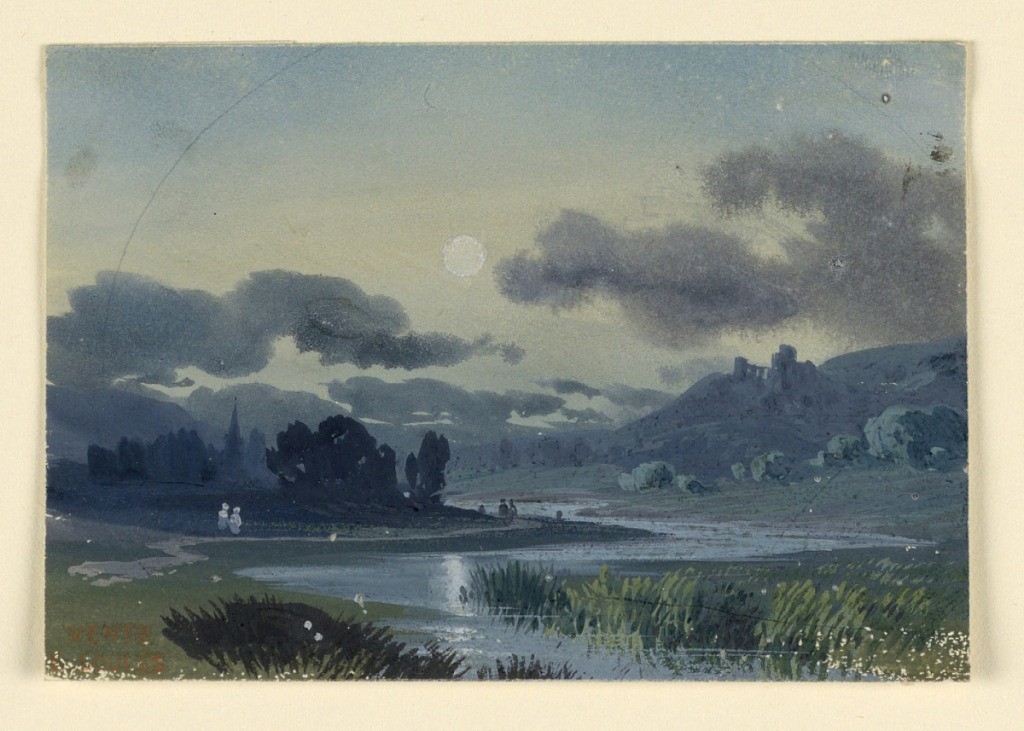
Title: Landscape at Nightfall
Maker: Eugène Edouard Soulès, French, 1811–1876
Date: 1850–1875
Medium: Brush and gouache, brush and watercolor on paper
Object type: Drawing
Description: A river winds into the background in the center. People walk about on its left bank. Mountains are at right. Ruins of a castle are upon one of them. The full moon shines.